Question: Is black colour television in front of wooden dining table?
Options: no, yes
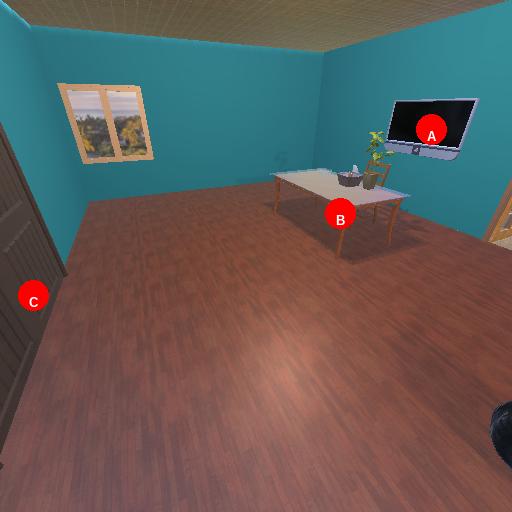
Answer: no